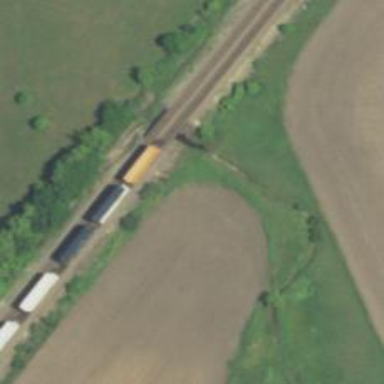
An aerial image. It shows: Bridge over railway line.